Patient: sex F, age 53
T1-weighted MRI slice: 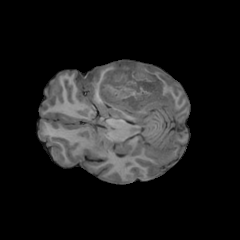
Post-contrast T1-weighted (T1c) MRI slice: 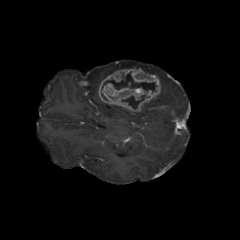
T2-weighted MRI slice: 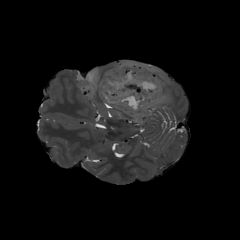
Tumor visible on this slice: yes
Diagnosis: Glioblastoma, IDH-wildtype
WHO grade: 4